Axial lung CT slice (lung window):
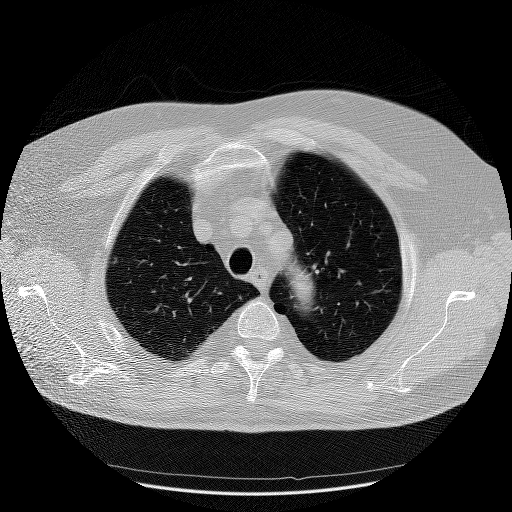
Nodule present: no